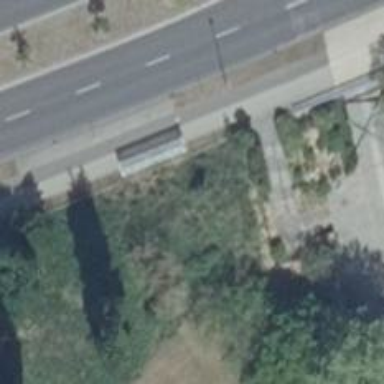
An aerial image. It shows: Shelter for public transport.